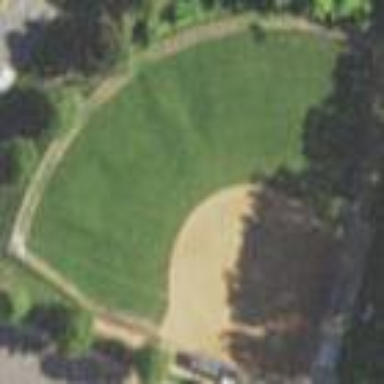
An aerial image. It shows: Baseball pitch for leisure and sports activities.